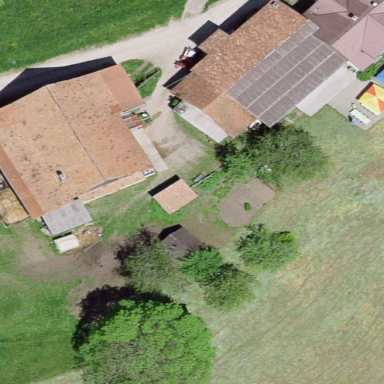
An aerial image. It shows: Farmyard area.